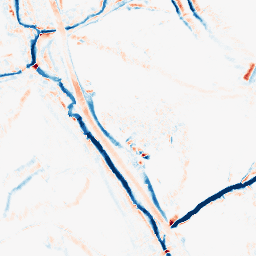
Category: morphological
Decomposition family: morphological_diamond
Decomposition parameters: operation: average
radius: 5
Upsampling method: lanczos
Upsampling parameters: scale: 2
Upsampling scale: 2